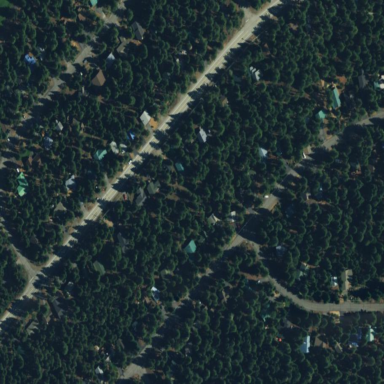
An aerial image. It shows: Evergreen woodland with needle-leaved trees.